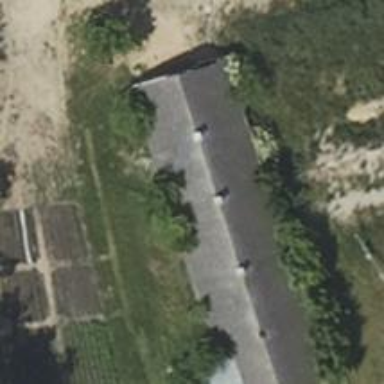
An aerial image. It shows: Gabled barn with distinct roof shape.